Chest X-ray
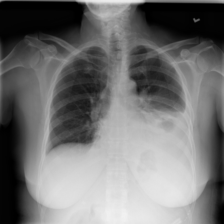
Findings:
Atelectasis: positive
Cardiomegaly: negative
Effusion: positive
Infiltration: negative
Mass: negative
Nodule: negative
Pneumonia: negative
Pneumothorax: negative
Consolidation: positive
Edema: negative
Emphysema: negative
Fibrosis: negative
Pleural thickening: negative
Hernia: negative